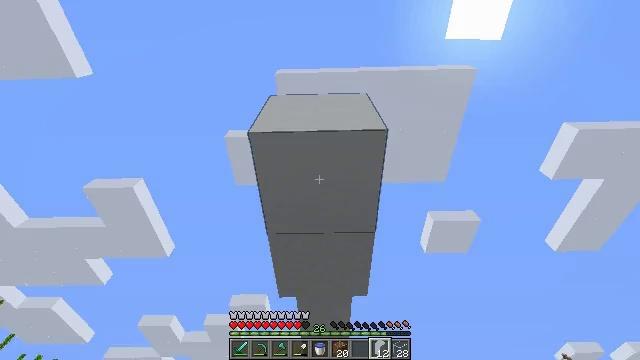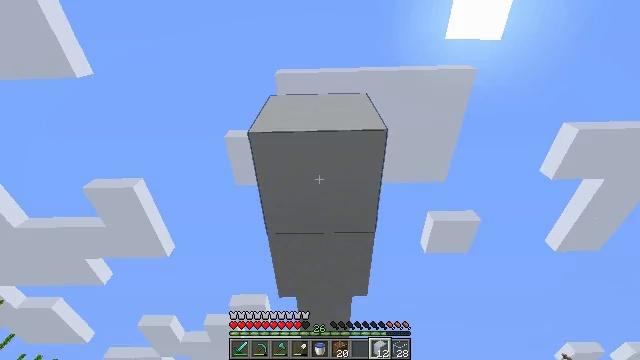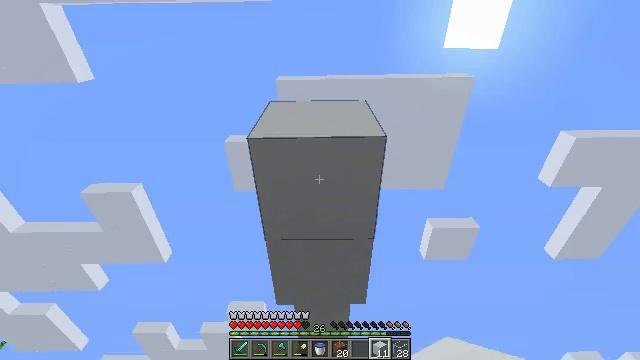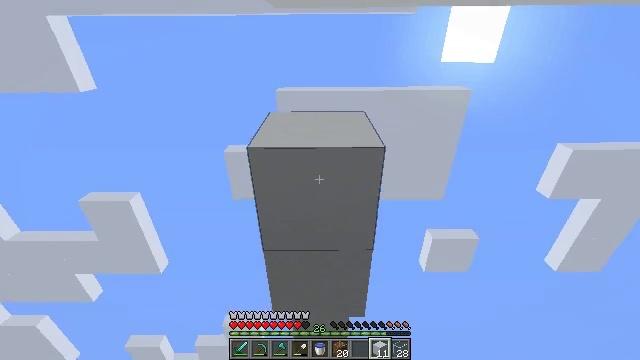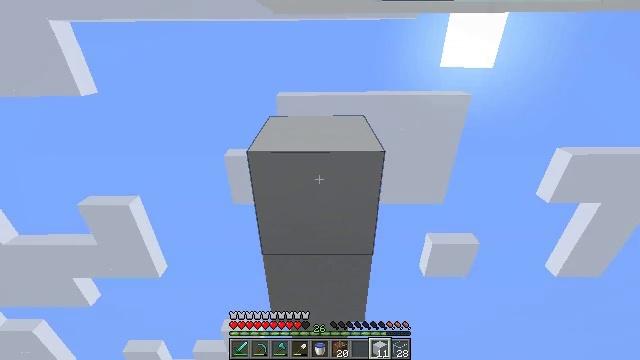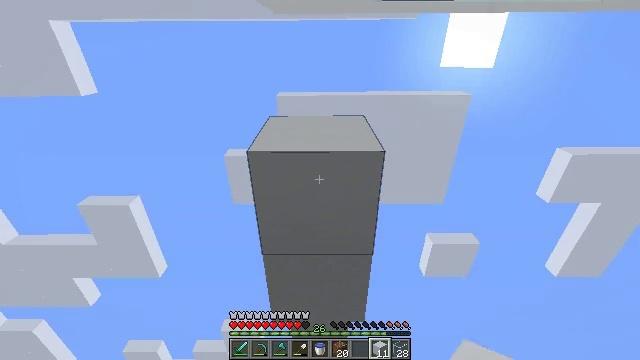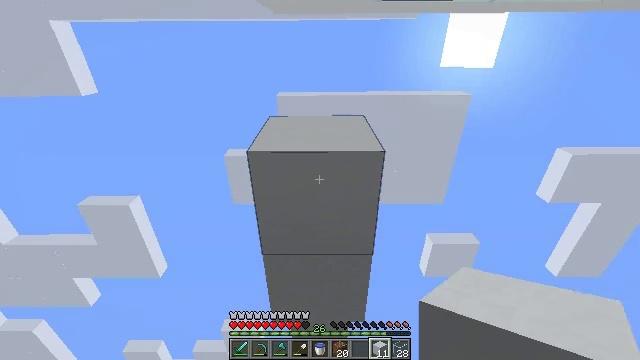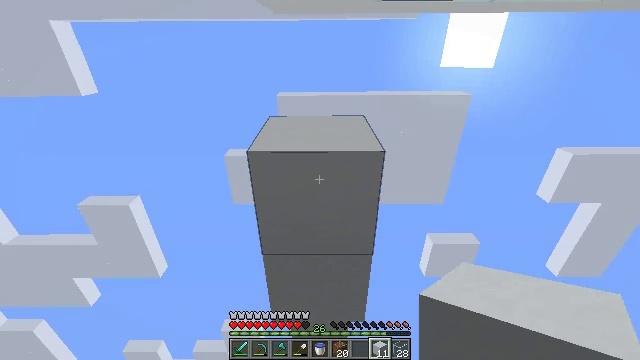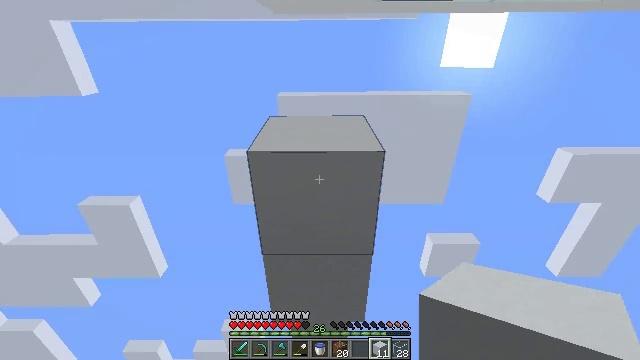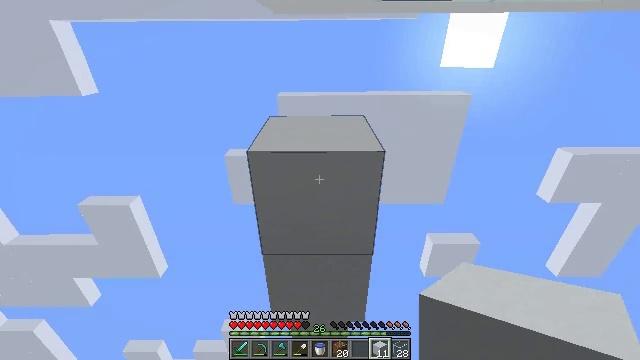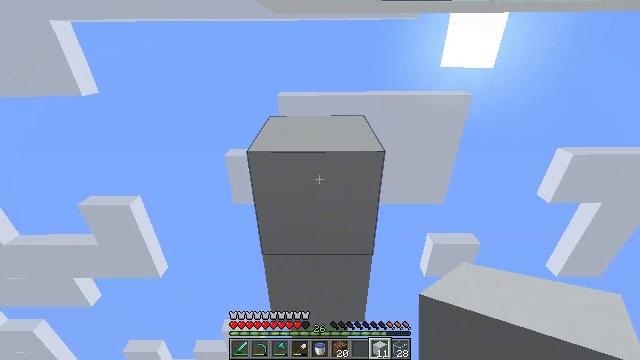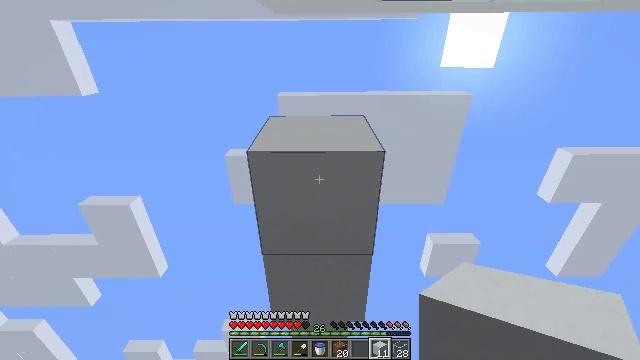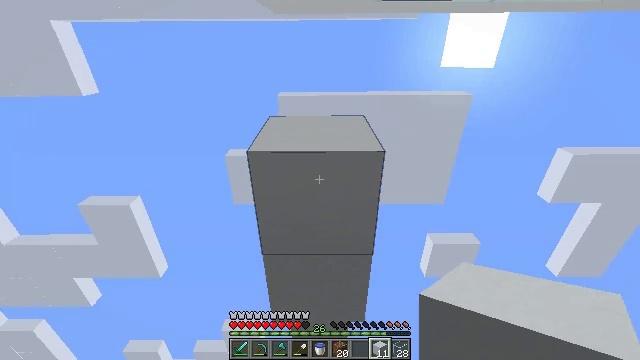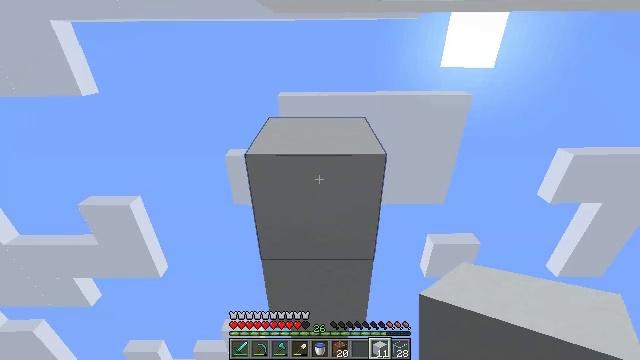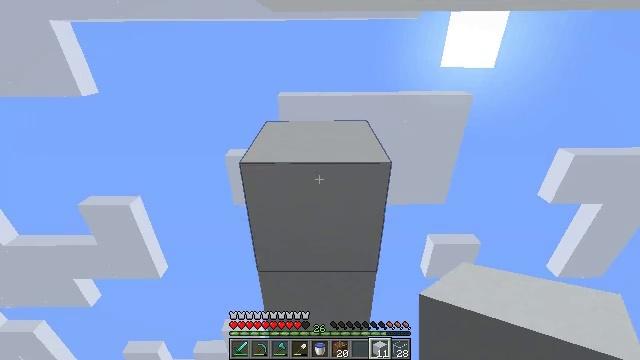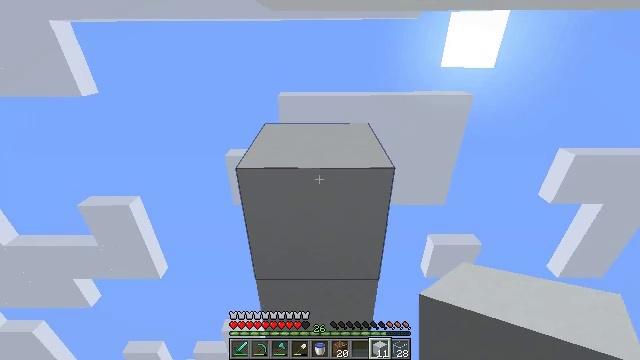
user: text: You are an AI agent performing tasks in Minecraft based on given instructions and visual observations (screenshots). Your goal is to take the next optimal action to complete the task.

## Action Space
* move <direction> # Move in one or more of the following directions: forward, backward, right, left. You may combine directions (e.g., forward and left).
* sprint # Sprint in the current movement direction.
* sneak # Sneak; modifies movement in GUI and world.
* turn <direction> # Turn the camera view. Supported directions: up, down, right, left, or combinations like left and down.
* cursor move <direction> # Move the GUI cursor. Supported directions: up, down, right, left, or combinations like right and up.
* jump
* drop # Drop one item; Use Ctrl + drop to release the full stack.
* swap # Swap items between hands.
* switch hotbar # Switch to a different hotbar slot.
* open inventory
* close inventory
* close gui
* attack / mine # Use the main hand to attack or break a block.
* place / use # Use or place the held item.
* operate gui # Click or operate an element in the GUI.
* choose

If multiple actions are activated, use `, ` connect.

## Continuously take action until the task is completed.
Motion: motion action
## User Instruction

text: Use tools to mine the white concrete.
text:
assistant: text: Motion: move back, sneak
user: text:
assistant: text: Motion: move back, sneak, turn up
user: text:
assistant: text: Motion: move back, sneak, turn up
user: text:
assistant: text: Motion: move back, sneak
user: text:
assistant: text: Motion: move back, sneak
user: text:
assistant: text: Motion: move back, sneak
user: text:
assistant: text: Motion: move back, sneak
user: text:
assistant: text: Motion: sneak
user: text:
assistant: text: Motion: sneak
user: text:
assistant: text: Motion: sneak
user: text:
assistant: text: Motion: sneak
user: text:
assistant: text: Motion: no_op
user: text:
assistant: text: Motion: no_op
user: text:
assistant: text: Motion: no_op
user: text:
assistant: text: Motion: no_op
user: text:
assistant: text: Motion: no_op
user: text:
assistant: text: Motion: switch to hotbar 3
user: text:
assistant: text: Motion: switch to hotbar 3
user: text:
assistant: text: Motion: switch to hotbar 3
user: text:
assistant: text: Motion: switch to hotbar 3
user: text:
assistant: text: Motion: no_op
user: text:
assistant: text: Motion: switch to hotbar 2
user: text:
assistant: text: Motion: switch to hotbar 2
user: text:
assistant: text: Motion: switch to hotbar 2
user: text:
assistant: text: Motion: switch to hotbar 2
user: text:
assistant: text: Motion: attack / mine
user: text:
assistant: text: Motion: turn down, attack / mine
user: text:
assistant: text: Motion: attack / mine
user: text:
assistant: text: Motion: turn down, attack / mine
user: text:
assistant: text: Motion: turn down, attack / mine